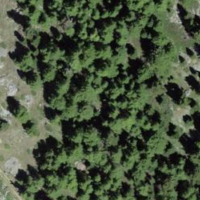
EUNIS habitat code: 43
Species observed at this site:
Rumex acetosella